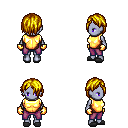
a pixel art fantasy rpg character, female body template, dark elf, purple skin, gold chest armor, magenta pants, blonde bangs hairstyle, gold gloves, gray slippers, four views (front, back, left, right), 2x2 character sprite sheet, small pixel art, hard edges, no anti-aliasing